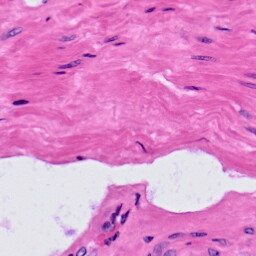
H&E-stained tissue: Prostate